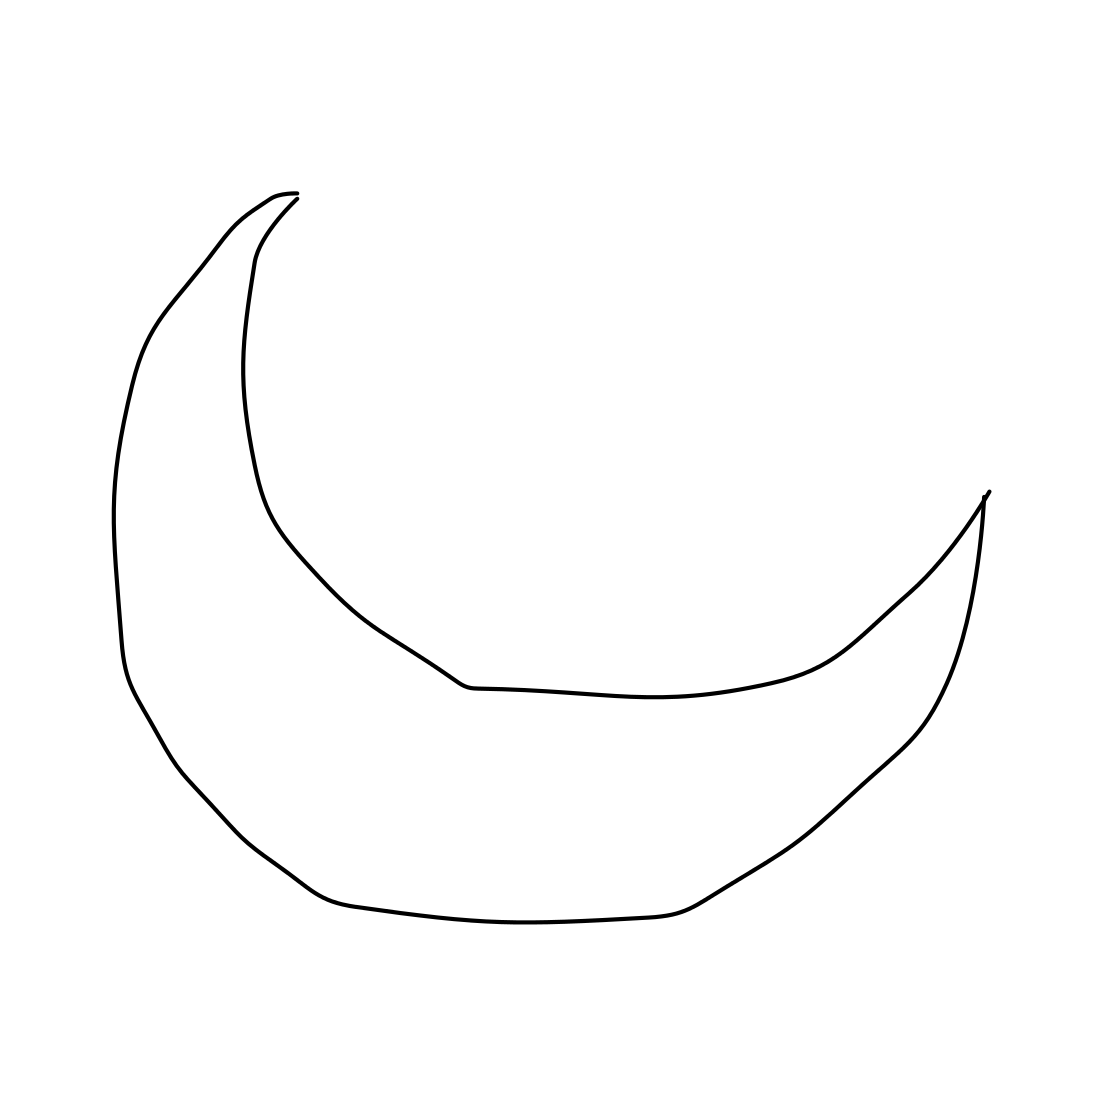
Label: moon